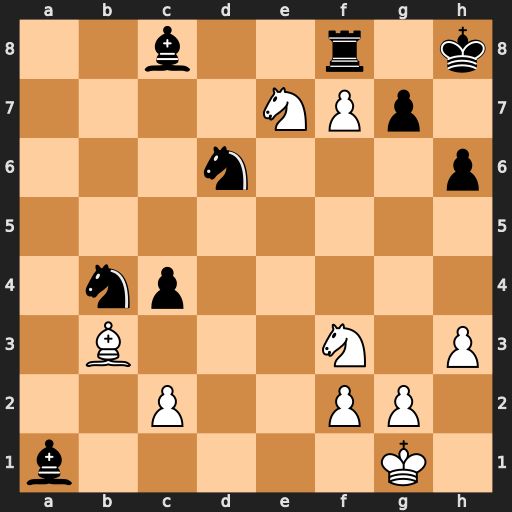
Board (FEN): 2b2r1k/4NPp1/3n3p/8/1np5/1B3N1P/2P2PP1/b5K1
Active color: w
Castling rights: -
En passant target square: -
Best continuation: Ng6+ Kh7 Nxf8+ Kh8 Ng6+